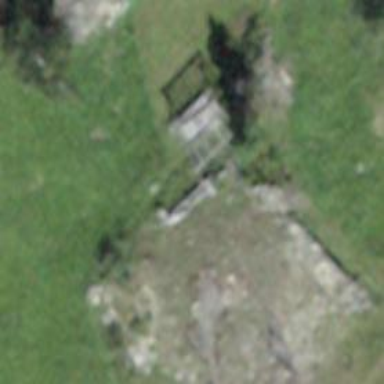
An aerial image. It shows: Picnic table located in leisure land area.